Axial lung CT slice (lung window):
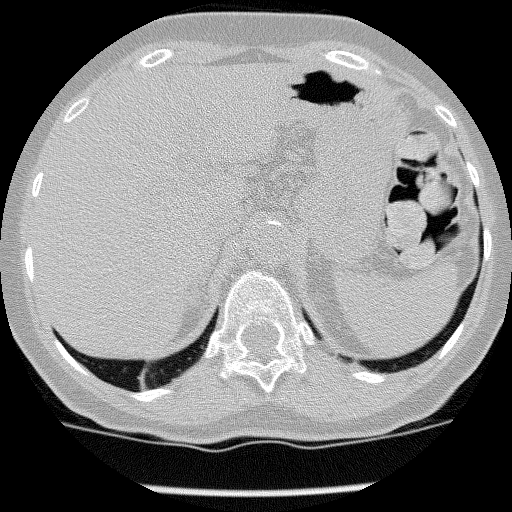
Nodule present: no